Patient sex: M
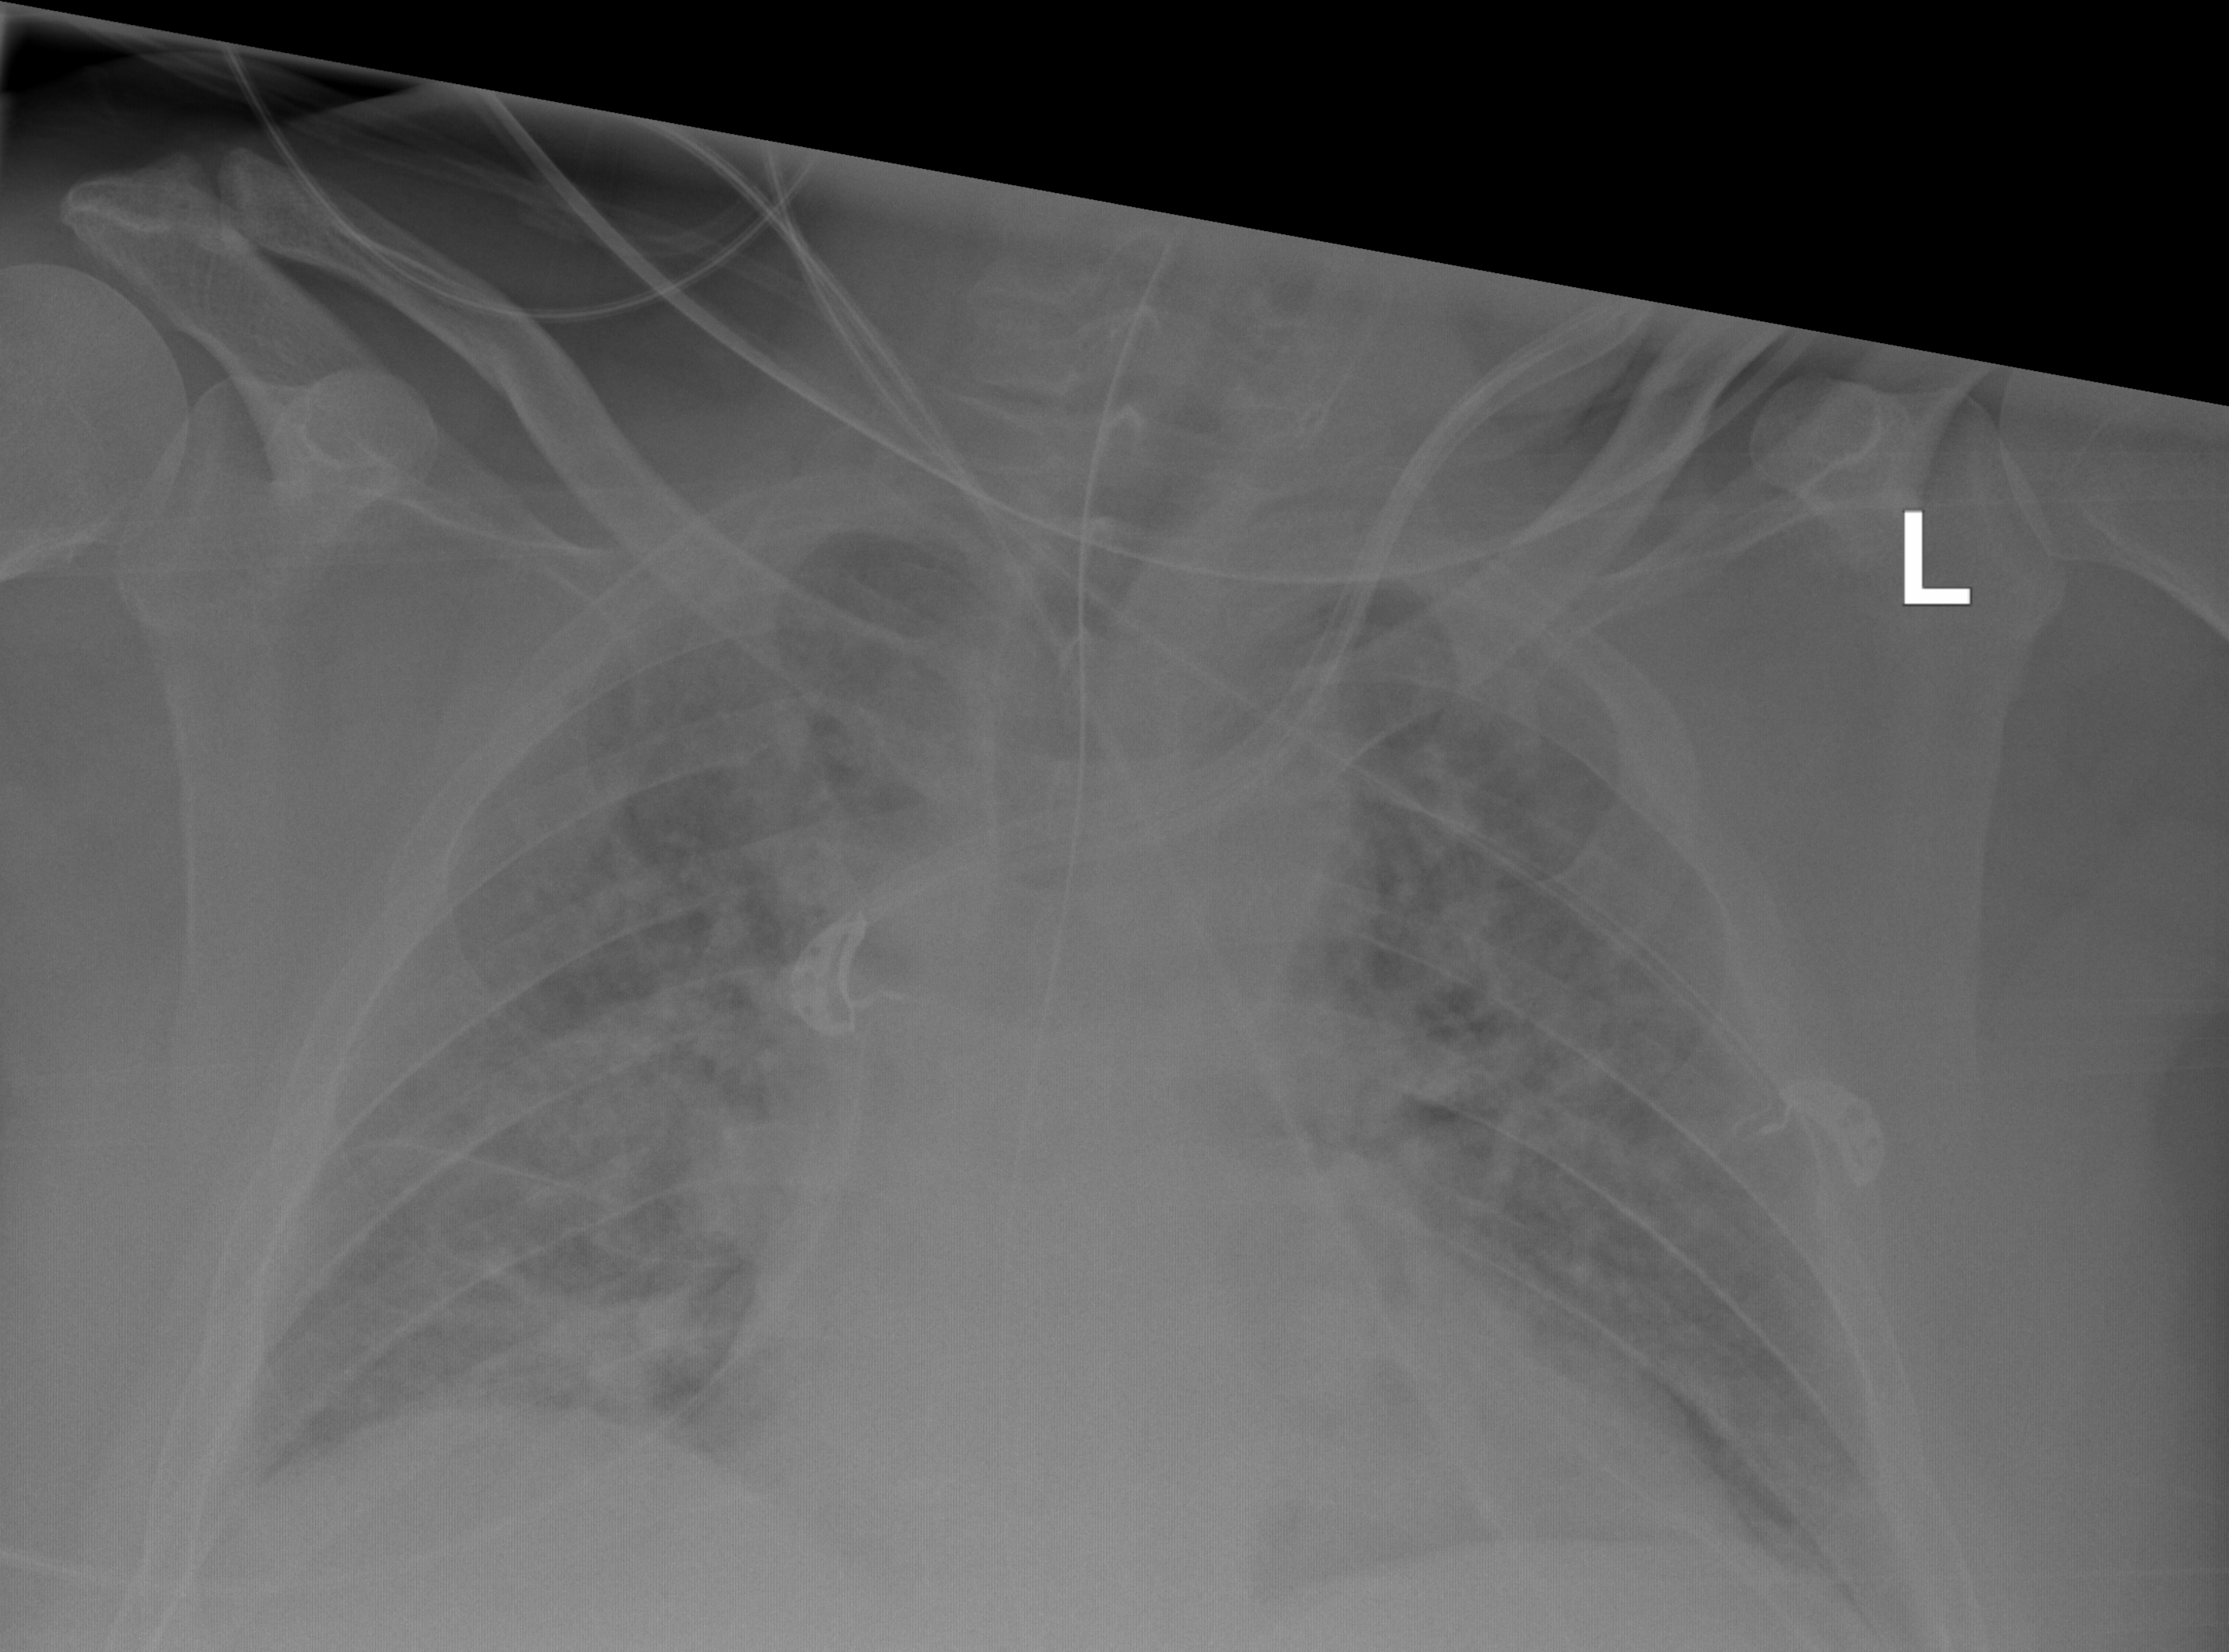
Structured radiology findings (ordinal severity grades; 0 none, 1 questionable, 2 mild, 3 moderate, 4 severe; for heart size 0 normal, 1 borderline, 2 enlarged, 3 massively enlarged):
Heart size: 2
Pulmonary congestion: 3
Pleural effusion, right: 2
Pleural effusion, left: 2
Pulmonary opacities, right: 2
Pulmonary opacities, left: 2
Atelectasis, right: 2
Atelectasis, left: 2